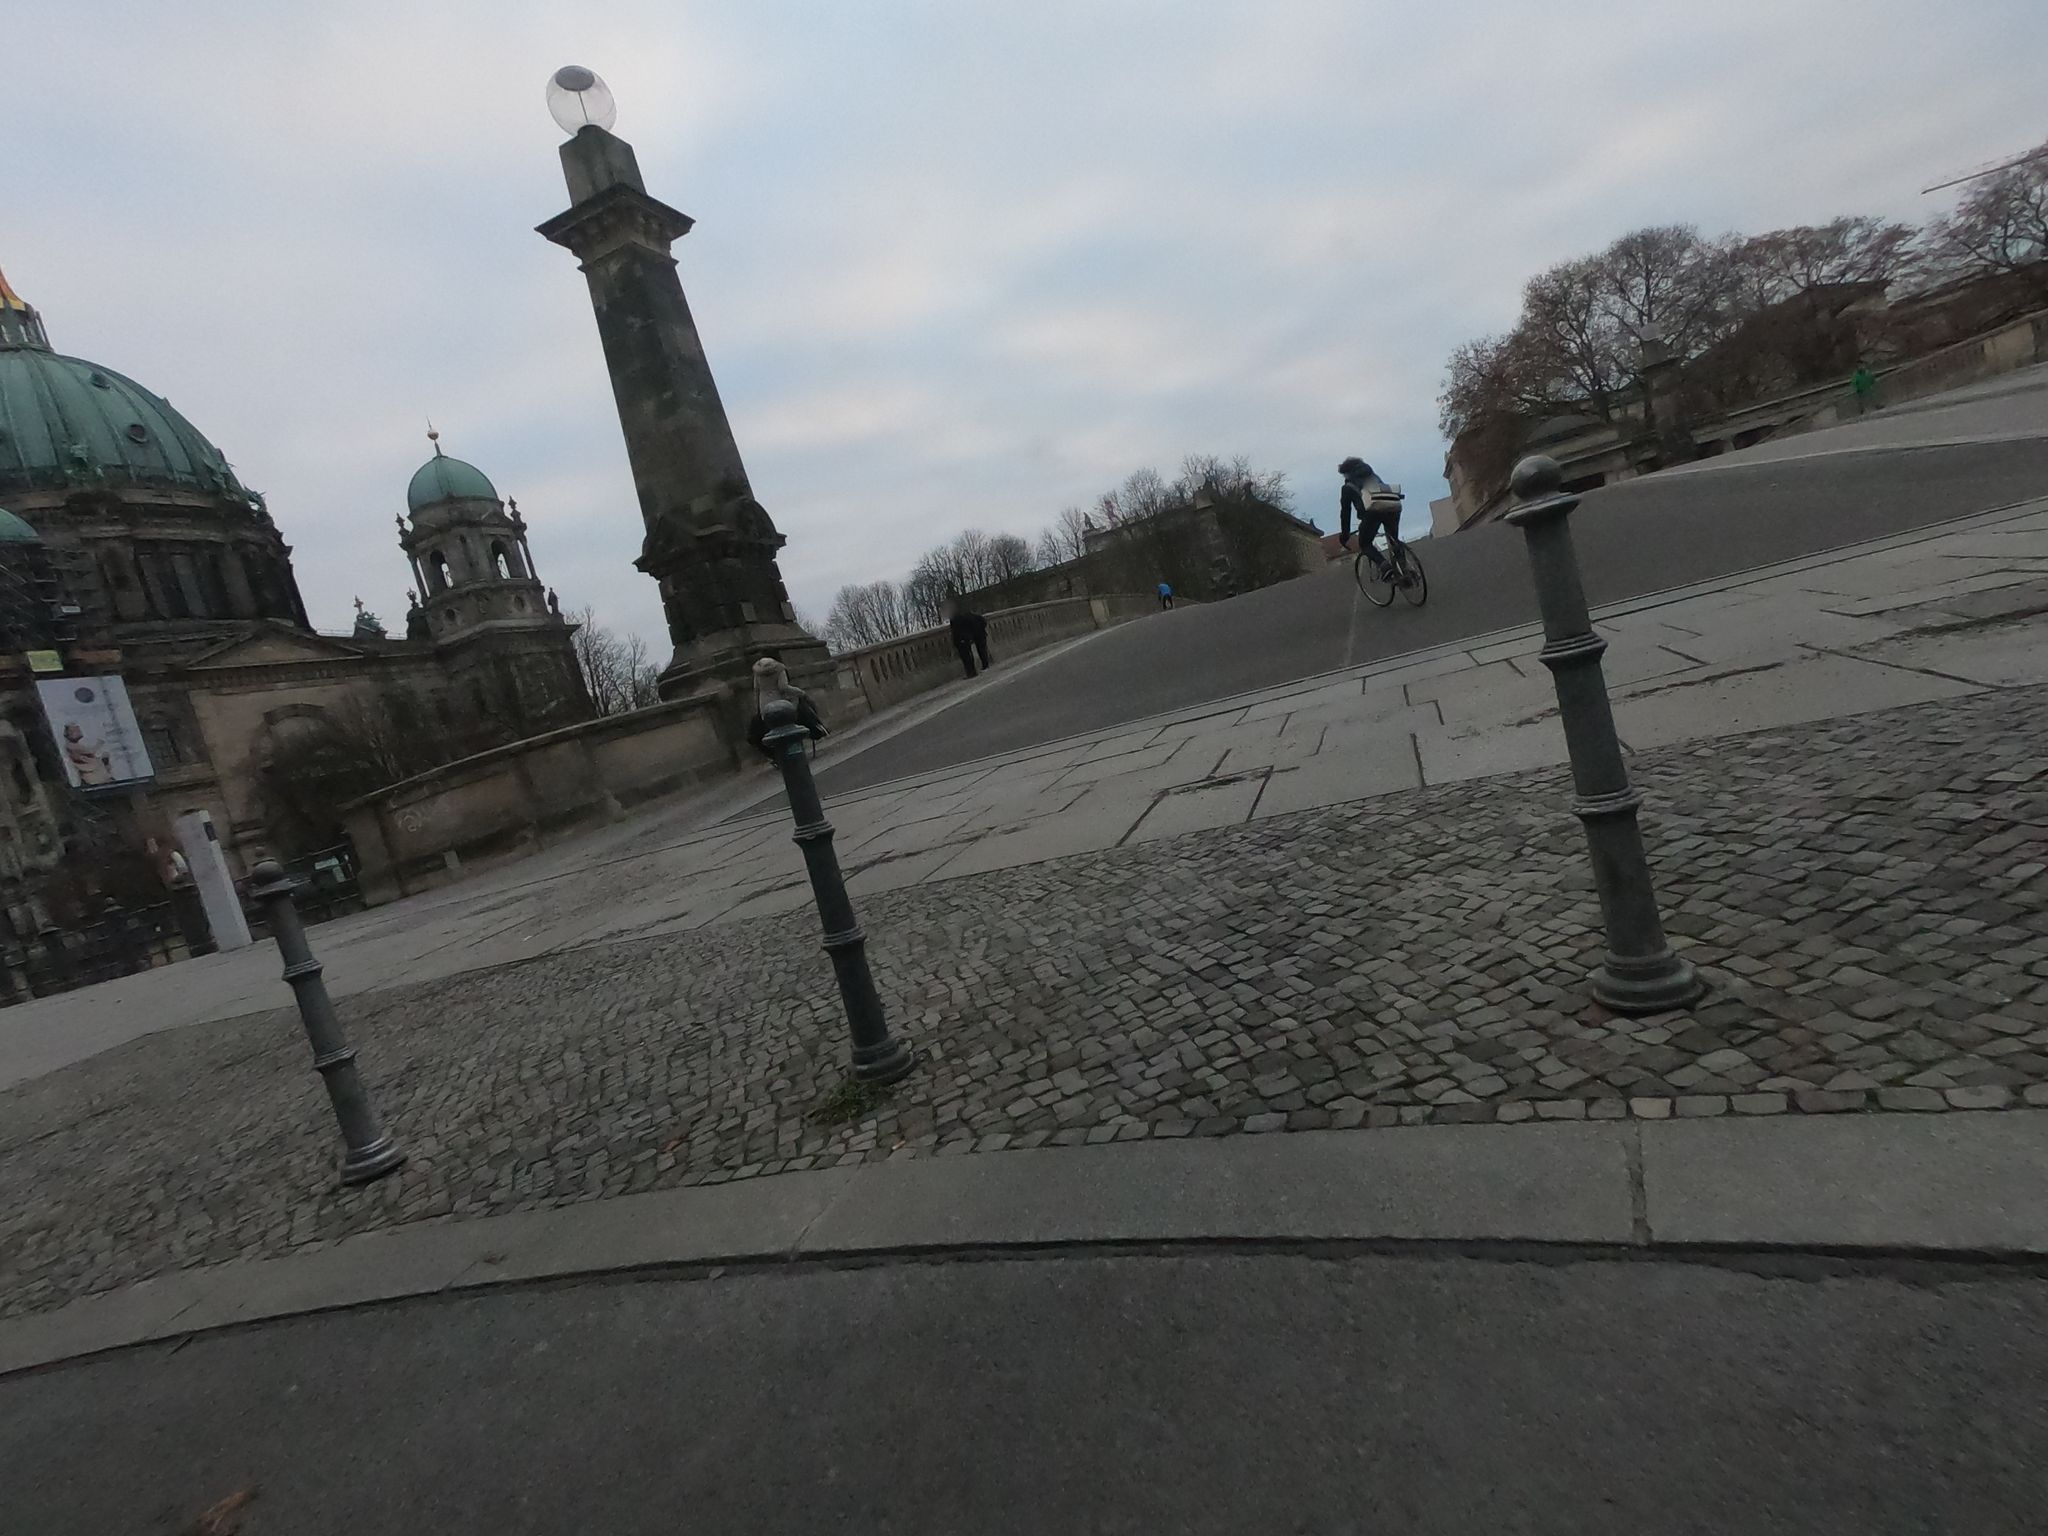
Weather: snowy
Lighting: day
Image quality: good
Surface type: walking surface
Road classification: tertiary
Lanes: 1
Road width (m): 12.2
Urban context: urban centre
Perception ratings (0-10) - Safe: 7.83, Lively: 6.77, Beautiful: 5.36, Boring: 4.22, Depressing: 4.26, Wealthy: 7.41